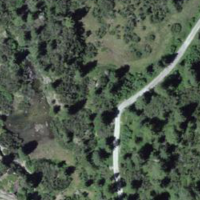
EUNIS habitat code: 43
Species observed at this site:
Rhododendron ferrugineum
Nucifraga caryocatactes
Bartsia alpina
Parnassia palustris
Aquila chrysaetos
Anas platyrhynchos